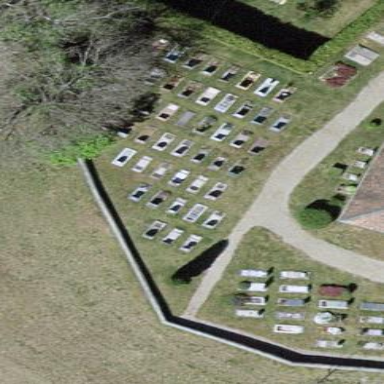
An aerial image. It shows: Cemetery.